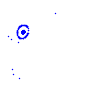
Particle: electron